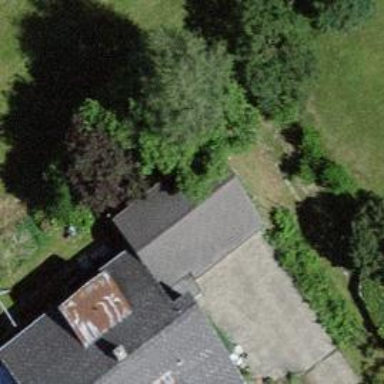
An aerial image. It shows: Garage.